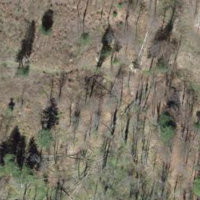
EUNIS habitat code: 41
Species observed at this site:
Geranium robertianum